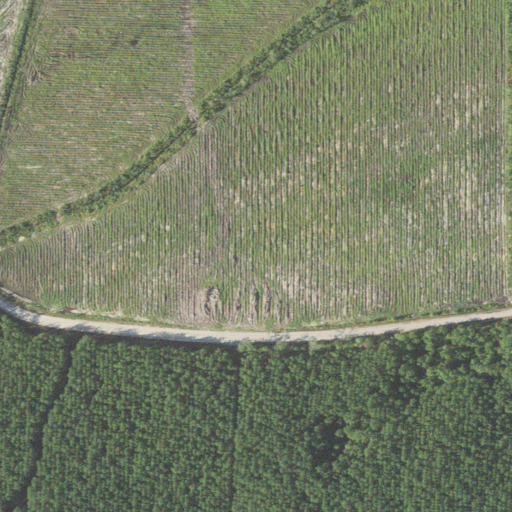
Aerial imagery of ridge(s) in North Carolina named Long Ridge containing grassland, evergreen forest, herbaceous wetlands, shrub, and woody wetlands